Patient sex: M
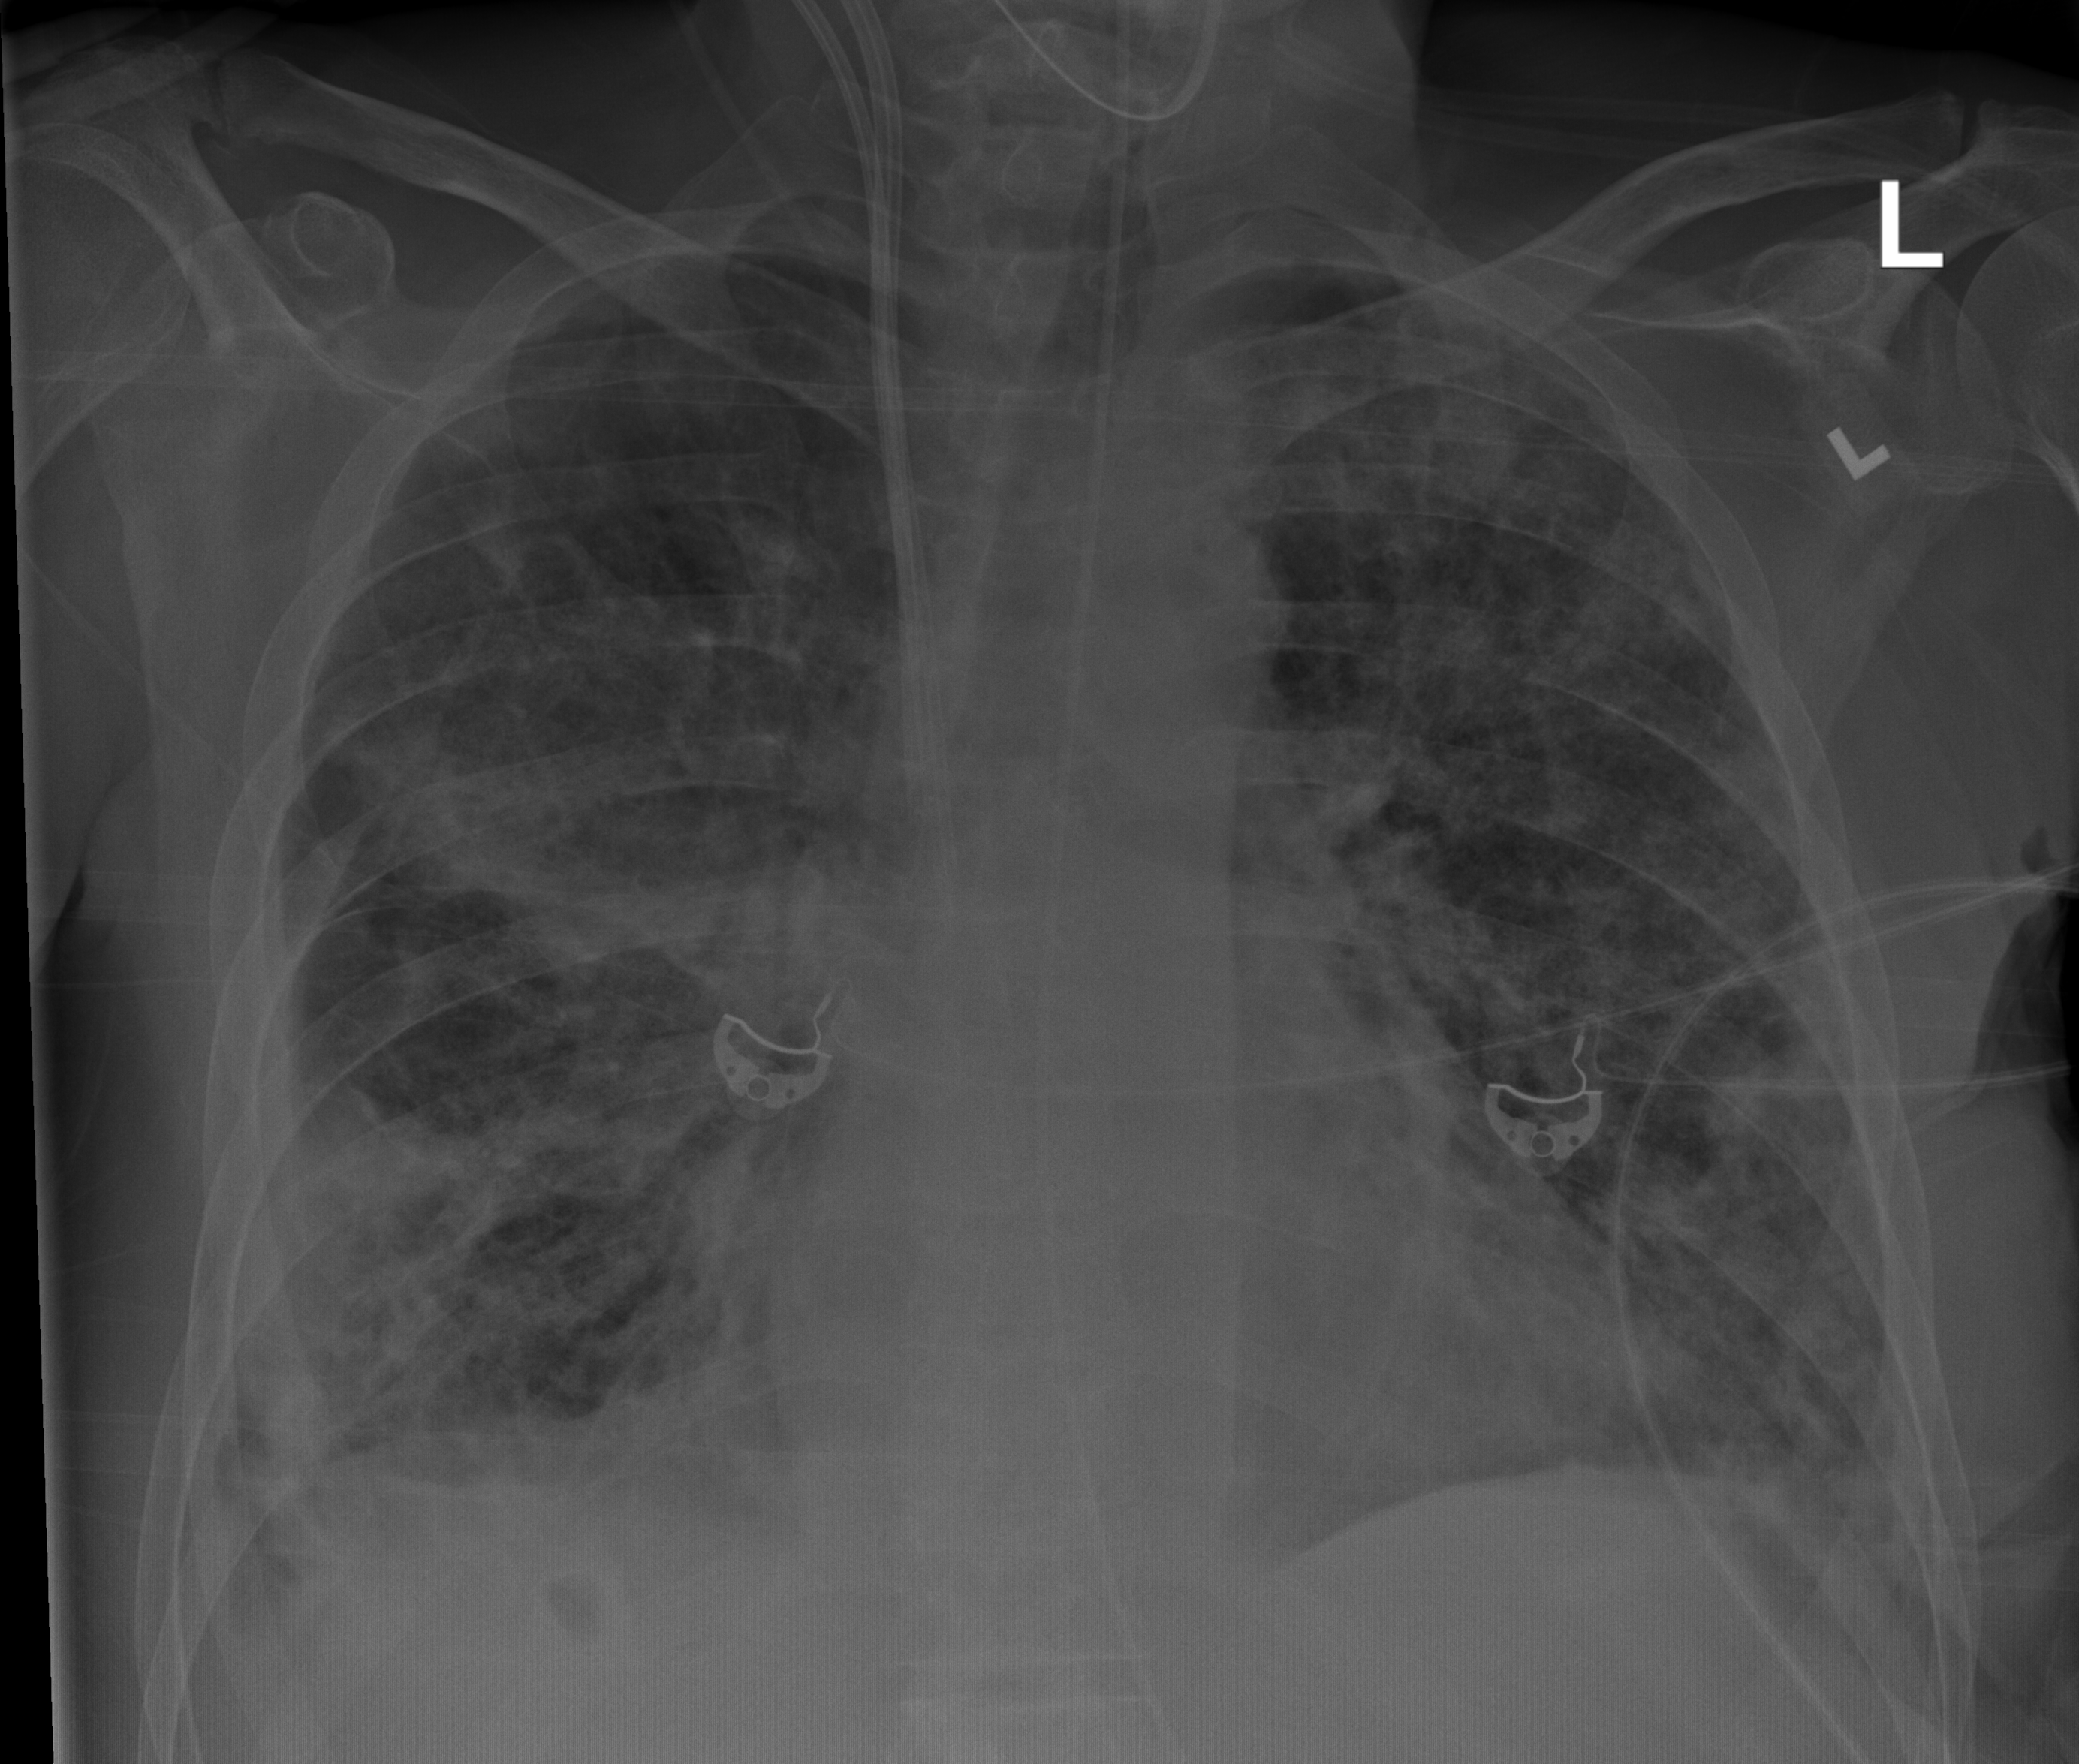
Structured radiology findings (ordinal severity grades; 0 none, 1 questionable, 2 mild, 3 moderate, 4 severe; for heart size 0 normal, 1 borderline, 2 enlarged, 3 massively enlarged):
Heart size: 1
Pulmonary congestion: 3
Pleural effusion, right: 2
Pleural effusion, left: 0
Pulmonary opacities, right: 3
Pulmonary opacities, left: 3
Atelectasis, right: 3
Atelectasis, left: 3